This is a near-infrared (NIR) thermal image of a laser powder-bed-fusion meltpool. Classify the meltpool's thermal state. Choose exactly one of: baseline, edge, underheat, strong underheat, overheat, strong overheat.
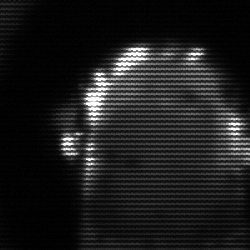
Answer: baseline